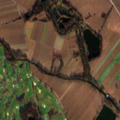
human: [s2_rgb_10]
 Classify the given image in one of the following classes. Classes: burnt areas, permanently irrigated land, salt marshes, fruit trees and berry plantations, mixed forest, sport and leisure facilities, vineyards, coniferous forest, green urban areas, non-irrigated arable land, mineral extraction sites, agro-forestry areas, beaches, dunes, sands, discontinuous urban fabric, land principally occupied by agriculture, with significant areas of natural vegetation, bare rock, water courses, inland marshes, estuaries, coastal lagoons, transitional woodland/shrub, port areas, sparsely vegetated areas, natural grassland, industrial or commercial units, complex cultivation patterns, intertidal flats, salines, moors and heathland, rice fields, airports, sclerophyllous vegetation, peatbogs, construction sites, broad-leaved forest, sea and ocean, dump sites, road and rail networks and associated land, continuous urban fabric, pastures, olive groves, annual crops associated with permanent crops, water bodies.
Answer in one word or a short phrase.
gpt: sport and leisure facilities, non-irrigated arable land, land principally occupied by agriculture, with significant areas of natural vegetation